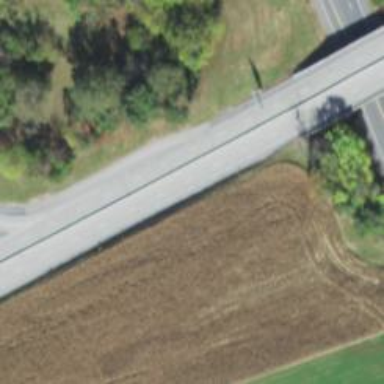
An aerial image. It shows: Asphalt road classified as primary highway with expressway characteristics.